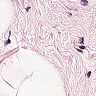
Metastatic tissue present: no